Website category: movie
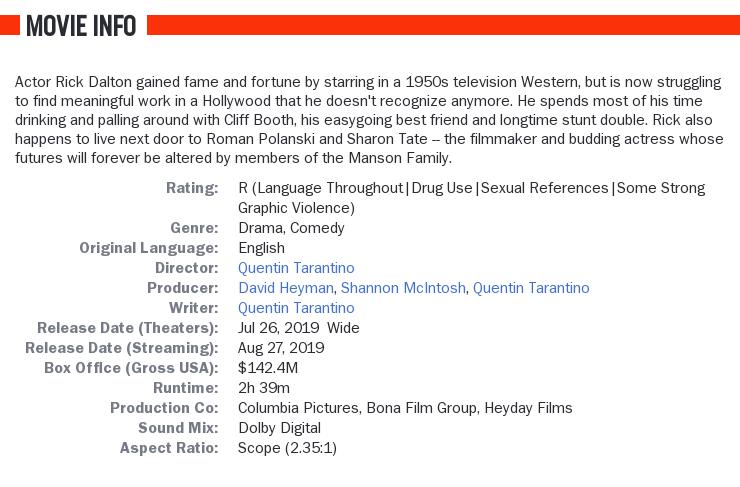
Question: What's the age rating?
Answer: R (Language Throughout|Drug Use|Sexual References|Some Strong Graphic Violence)

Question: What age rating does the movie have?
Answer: R (Language Throughout|Drug Use|Sexual References|Some Strong Graphic Violence)

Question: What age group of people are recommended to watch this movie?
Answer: R (Language Throughout|Drug Use|Sexual References|Some Strong Graphic Violence)

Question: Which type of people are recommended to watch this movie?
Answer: R (Language Throughout|Drug Use|Sexual References|Some Strong Graphic Violence)

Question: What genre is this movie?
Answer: drama, comedy

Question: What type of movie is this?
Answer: drama, comedy

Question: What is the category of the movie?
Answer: drama, comedy

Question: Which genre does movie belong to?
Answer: drama, comedy

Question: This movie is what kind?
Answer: drama, comedy

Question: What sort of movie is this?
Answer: drama, comedy

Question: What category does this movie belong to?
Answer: drama, comedy

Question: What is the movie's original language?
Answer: English

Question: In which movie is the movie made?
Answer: English

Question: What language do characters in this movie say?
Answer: English

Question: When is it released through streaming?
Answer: Aug 27, 2019

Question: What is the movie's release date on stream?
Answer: Aug 27, 2019

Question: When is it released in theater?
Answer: Jul 26, 2019 wide

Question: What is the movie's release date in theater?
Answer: Jul 26, 2019 wide

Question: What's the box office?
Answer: $142.4M

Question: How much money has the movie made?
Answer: $142.4M

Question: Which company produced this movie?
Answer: Columbia Pictures, Bona Film Group, Heyday Films

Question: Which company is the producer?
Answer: Columbia Pictures, Bona Film Group, Heyday Films

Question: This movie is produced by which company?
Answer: Columbia Pictures, Bona Film Group, Heyday Films

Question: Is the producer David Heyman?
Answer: yes

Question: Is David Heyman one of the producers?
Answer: yes

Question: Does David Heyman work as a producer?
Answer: yes

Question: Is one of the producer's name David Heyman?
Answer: yes

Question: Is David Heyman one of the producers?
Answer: yes

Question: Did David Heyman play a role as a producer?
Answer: yes

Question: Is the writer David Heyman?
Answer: no

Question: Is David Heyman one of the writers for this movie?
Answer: no

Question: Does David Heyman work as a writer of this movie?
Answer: no

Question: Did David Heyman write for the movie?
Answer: no

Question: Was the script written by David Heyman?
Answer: no

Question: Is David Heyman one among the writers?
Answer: no

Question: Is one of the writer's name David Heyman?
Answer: no

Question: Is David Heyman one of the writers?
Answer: no

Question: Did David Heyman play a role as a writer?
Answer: no

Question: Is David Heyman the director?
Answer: no

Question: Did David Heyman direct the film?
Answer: no

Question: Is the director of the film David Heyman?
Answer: no

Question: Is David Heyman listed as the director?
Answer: no

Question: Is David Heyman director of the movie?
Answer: no

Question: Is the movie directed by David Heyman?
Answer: no

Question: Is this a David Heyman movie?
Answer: no

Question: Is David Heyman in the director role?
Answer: no

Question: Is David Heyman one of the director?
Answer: no

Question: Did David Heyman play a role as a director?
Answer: no

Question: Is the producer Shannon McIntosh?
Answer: yes

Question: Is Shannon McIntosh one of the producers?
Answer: yes

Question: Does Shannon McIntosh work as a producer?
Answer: yes

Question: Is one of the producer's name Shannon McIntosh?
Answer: yes

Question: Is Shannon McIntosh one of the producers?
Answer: yes

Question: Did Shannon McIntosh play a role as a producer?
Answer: yes

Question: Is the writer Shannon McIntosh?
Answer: no

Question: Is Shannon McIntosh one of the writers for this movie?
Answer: no

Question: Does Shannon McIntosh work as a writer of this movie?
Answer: no

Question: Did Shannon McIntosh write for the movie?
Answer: no

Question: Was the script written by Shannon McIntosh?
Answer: no

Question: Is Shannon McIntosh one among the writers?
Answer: no

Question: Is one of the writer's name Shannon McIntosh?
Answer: no

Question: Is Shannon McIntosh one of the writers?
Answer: no

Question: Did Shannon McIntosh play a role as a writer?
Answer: no

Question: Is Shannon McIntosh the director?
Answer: no